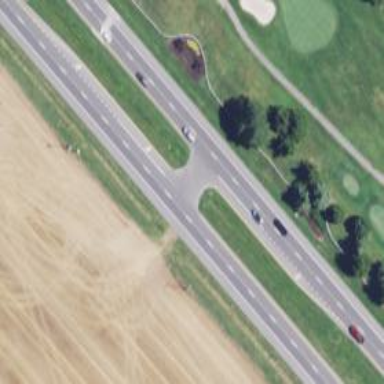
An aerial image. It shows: Trunk link highway.